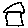
Label: house